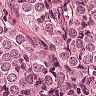
Metastatic tissue present: yes